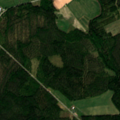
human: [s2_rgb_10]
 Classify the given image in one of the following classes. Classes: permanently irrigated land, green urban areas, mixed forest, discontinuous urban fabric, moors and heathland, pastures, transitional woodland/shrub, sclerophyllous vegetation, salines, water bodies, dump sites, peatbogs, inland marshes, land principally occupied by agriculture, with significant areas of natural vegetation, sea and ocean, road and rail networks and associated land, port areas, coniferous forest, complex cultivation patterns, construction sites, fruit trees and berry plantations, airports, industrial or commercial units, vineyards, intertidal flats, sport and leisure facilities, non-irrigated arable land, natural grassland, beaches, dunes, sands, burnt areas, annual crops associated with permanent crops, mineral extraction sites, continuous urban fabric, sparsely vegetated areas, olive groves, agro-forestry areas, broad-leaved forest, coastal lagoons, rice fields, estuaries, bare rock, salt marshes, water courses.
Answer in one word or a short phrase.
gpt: non-irrigated arable land, coniferous forest, mixed forest